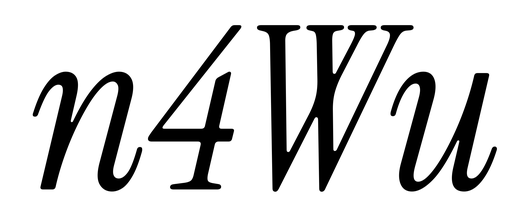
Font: InstrumentSerif-Italic